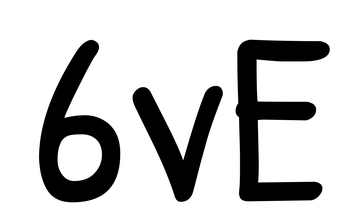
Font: PatrickHand-Regular